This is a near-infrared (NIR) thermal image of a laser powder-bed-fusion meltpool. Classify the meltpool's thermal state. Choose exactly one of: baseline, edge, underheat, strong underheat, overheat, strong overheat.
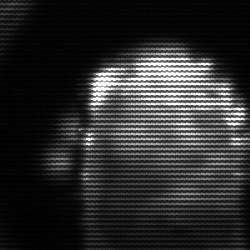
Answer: baseline